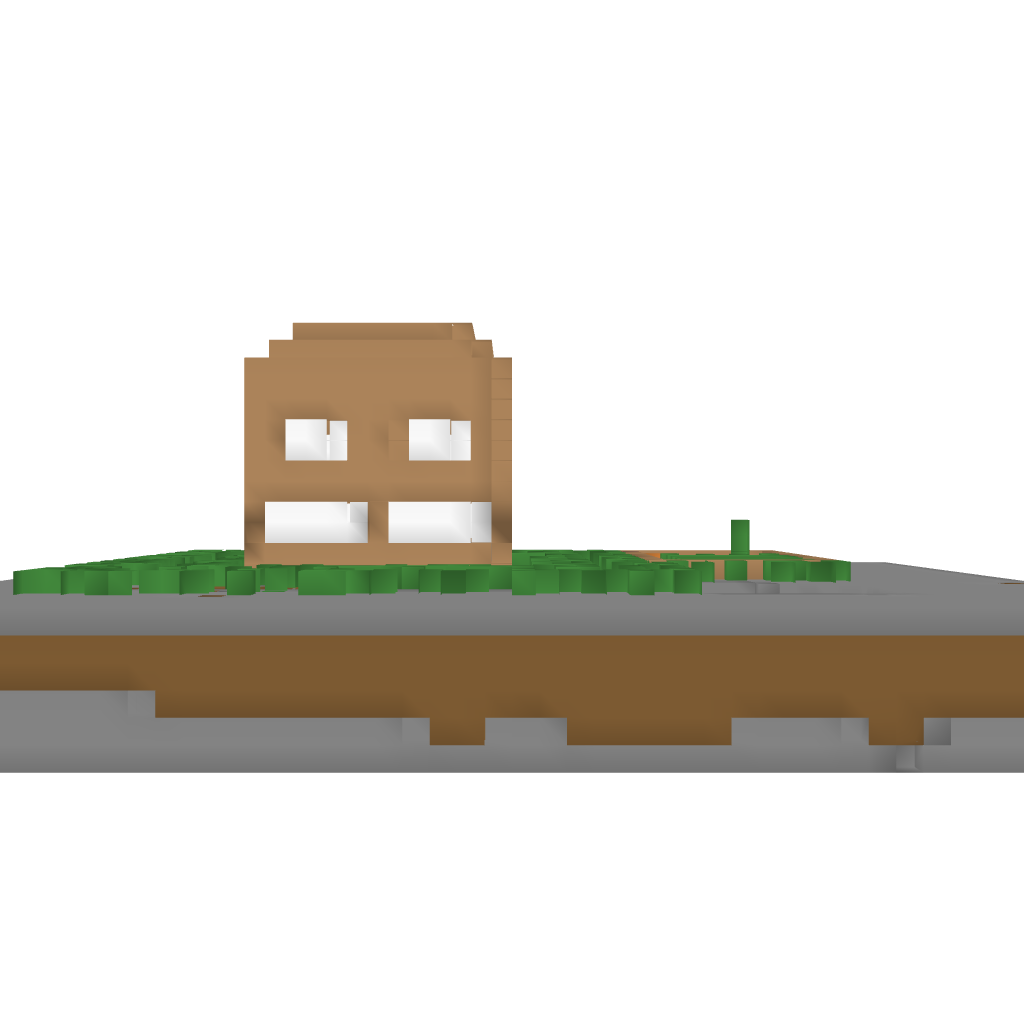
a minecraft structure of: large House 2 floors wood and glass with roof 6 blocks of earth 1 block of grass house on top